Question: I am having a hard time with removing extra free space while using 'list-style: none;' in my CSS code. It is hard to explain it this way(I am not native english speaker) so here are some screenshots instead.

My problem is that no matter how hard I try, I cannot get rid of the space(red mark) between my border and my navigation bar. My goal is to have the border lined up with the edge of the navigation bar (dark space with links).
I hope I made everything clear, i am adding my CSS/HTML/PHP file as well.
HTML:
'''
<html xmlns="http://www.w3.org/1999/xhtml" xml:lang="en" lang="en">
<head>
<meta http-equiv="content-type" content="text/html; charset=utf-8" />
<link rel="stylesheet" type="text/css" href="style.css" media="screen" />
<title>PHP</title>
</head>
<body>
<div id="wrapper">
<?php include('includes/header.php'); ?>
<?php include('includes/nav.php'); ?>
<div id="content">
<h3>Text</h3>
<p>Text...</p>
<p>Text...</p>
<h3>Text</h3>
<p>Text...</p>
<p>Text...</p>
</div>
<?php include('includes/footer.php'); ?>
</div>
</body>
</html>
'''
CSS:
'''
body {
font-family: georgia,sans-serif;
color:white;
background-color: #191919;
}
#wrapper {
width:1200px;
background-color:#363636;
margin:0 auto;
border-left:1px solid #565656;
border-right:1px solid #565656;
}
#header {
width:1200px;
height:200px;
margin:0 auto;
border-bottom:1px solid #565656;
border-top:1px solid #565656;
}
#header h2 {
color: #ffff66;
}
#content {
width:700px;
float:left;
}
#navigation {
padding-top: 55px;
float: right;
width:175px;
height:550px;
list-style:none;
border-left: 1px dotted #ffff66;
}
#navigation a {
display:block;
background:url(images/navbar.JPG );
height:70px;
}
#navigation a.link1:hover {background-position:175px 0px;}
#navigation a.link2 {background-position:0px 70px;}
#navigation a.link2:hover {background-position:175px 70px;}
#navigation a.link3 {background-position:0px 140px;}
#navigation a.link3:hover{background-position: 175px 140px;}
#navigation a.link4 {background-position:0px 210px;}
#navigation a.link4:hover {background-position: 175px 210px;}
#navigation a.link5 {background-position:0px 280px;}
#navigation a.link5:hover {background-position: 175px 280px;}
#navigation a.link6 {background-position:0px 350px;}
#navigation a.link6:hover {background-position: 175px 350px;}
#footer {
clear:both;
width:1200px;
height:35px;
border-top:1px solid #565656;
}
'''
nav.php:
'''
<ul id="navigation">
<li><a href="index.php" class="link1"></a></li>
<li><a href="index.php" class="link2"></a></li>
<li><a href="index.php" class="link3"></a></li>
<li><a href="index.php" class="link4"></a></li>
<li><a href="index.php" class="link5"></a></li>
<li><a href="index.php" class="link6"></a></li>
</ul>
'''
I am not sure if it is an easy fix or not. I am new to HTML/CSS/PHP so be patient with me:) Thank you very much for help!
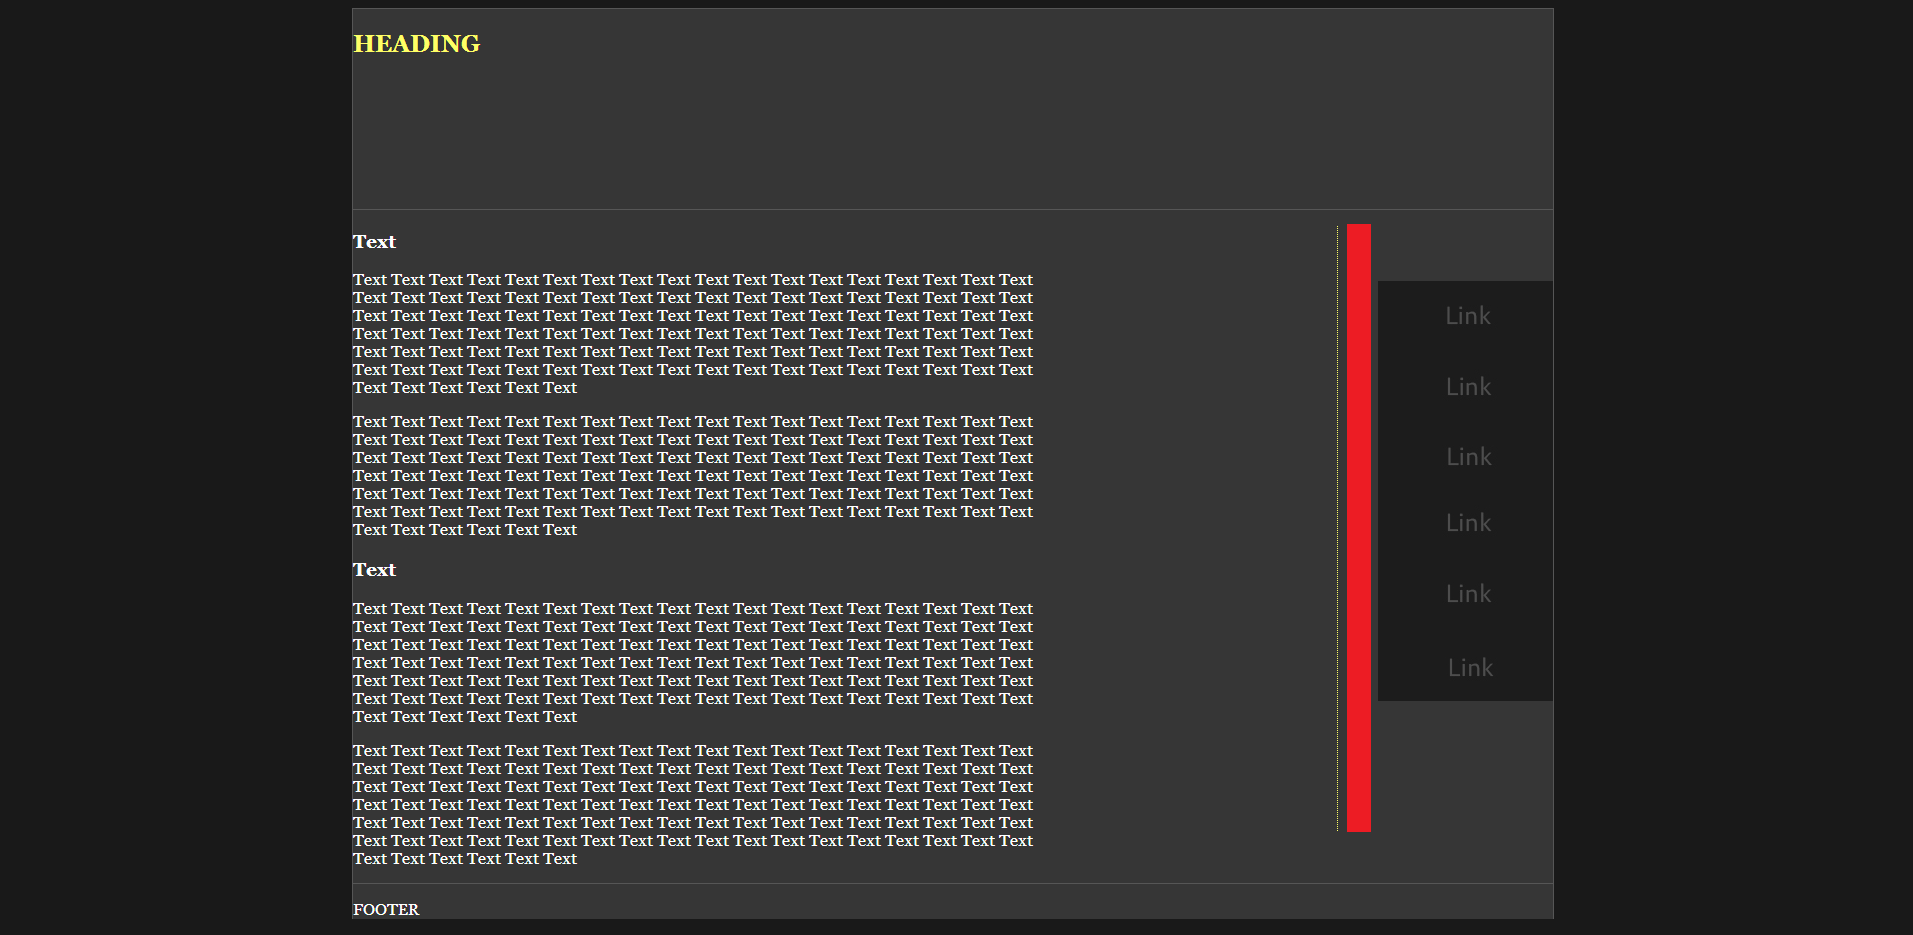
Answer: In your css include:
'''
ul {
padding-left:0px;
}
'''